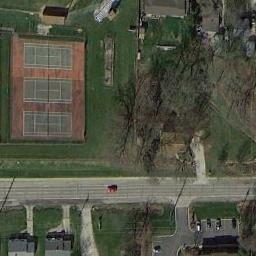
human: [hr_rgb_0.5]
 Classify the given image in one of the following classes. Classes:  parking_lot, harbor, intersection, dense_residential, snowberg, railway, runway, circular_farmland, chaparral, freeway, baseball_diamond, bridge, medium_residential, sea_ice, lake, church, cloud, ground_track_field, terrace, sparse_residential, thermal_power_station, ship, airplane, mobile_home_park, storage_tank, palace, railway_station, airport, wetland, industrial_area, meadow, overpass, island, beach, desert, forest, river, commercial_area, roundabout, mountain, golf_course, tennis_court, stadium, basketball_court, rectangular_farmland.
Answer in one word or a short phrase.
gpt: tennis_court